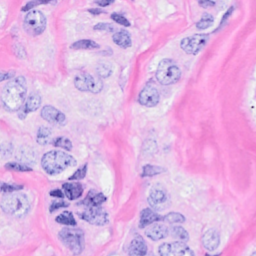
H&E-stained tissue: Breast